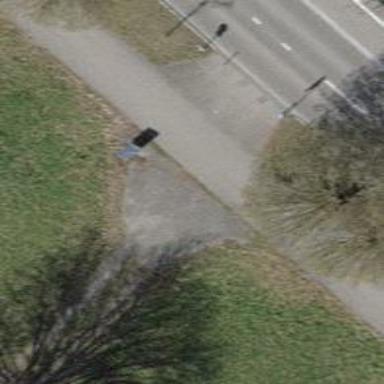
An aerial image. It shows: Unmarked crossing with traffic calming table on the road.